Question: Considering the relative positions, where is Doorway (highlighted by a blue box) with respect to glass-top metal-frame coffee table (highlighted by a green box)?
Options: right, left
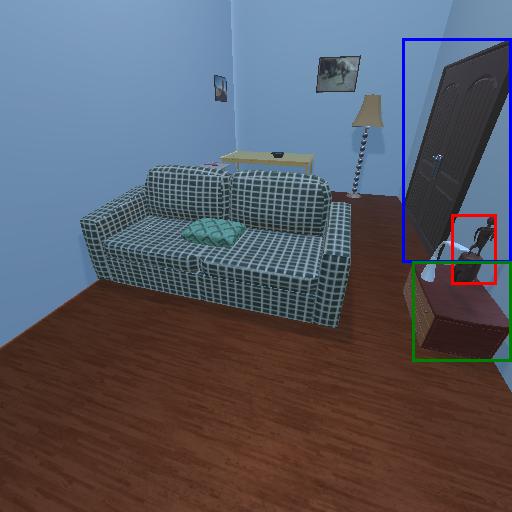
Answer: right